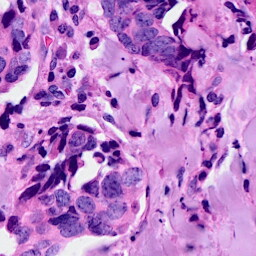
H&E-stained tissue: Breast